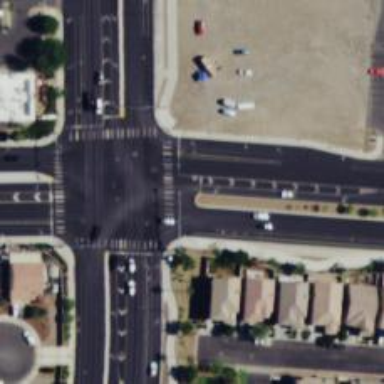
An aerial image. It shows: Solid stop line on the road.